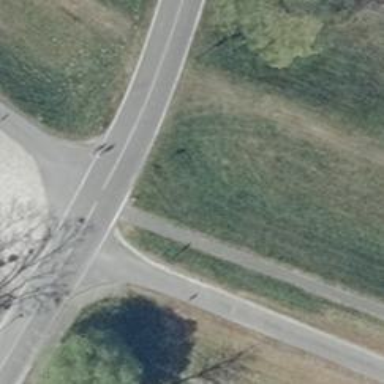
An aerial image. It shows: Path with asphalt surface running alongside embankment.